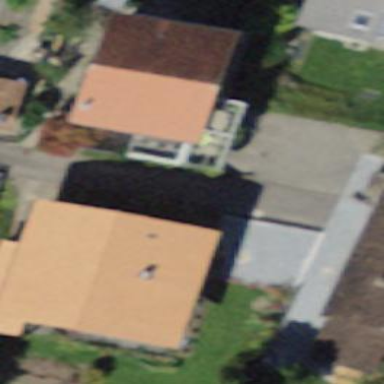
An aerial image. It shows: Residential building.